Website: apple
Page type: billing-address
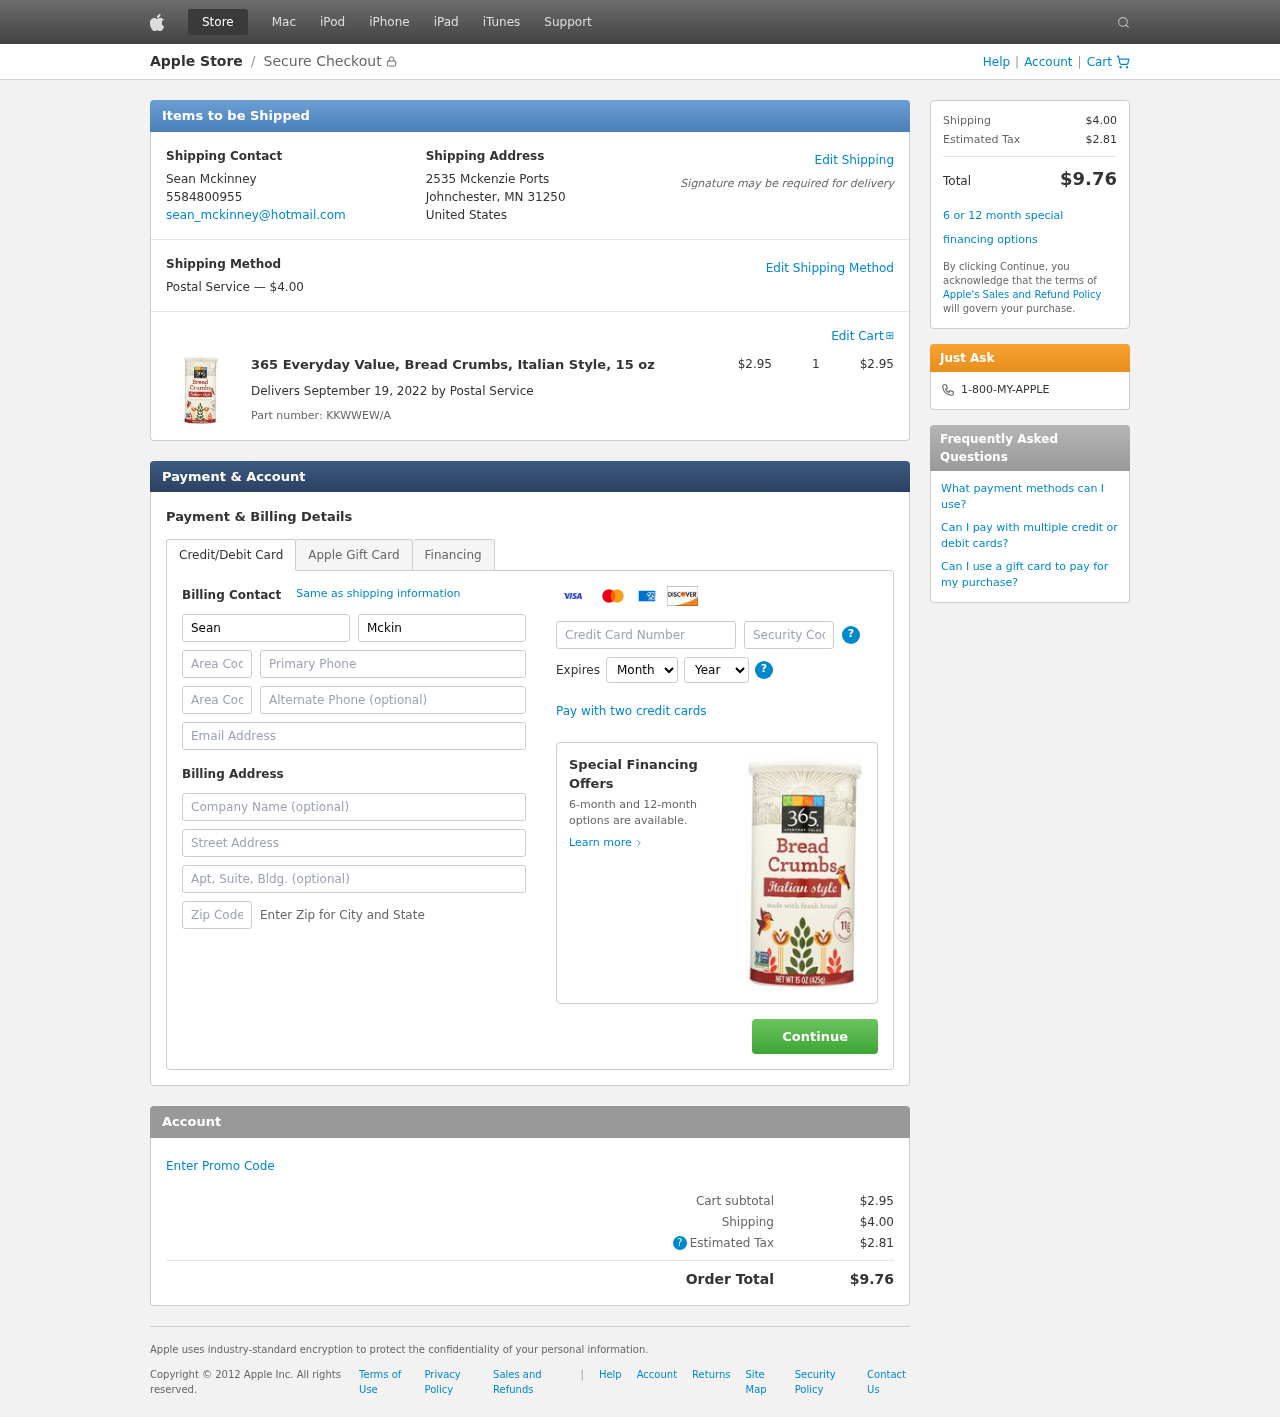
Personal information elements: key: PII_CARD_CVV
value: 757
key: PII_CARD_EXPIRY_MONTH
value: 09
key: PII_CARD_EXPIRY_YEAR
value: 27
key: PII_CARD_NUMBER
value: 6011 6314 8234 8808
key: PII_CITY_STATE_ZIP
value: Johnchester, MN 31250
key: PII_COMPANY
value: Massey-Mueller
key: PII_COUNTRY
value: United States
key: PII_EMAIL
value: sean_mckinney@hotmail.com
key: PII_FIRSTNAME
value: Sean
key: PII_FULLNAME
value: Sean Mckinney
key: PII_LASTNAME
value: Mckinney
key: PII_PHONE
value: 5584800955
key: PII_PHONE_AREA
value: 558
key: PII_STREET
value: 2535 Mckenzie Ports
Product elements: key: PRODUCT1_NAME
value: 365 Everyday Value, Bread Crumbs, Italian Style, 15 oz
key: PRODUCT1_PRICE
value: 2.95
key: PRODUCT1_QUANTITY
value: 1
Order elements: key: ORDER_SHIPPING_COST
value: $4.00
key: ORDER_SUBTOTAL
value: $2.95
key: ORDER_DELIVERY_DATE
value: September 19, 2022
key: ORDER_PART_NUMBER
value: KKWWEW/A
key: ORDER_TAX
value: $2.81
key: ORDER_TOTAL
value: $9.76